Question: Given a generalized suffix tree of 2 strings : st1 and st2.
Need to find an algorithm that marks every node V in 1 (and/or 2) if there is a leaf in the sub-tree that goes out of V that represents suffix of st1 (and/ or st2 respectively).
my guess is that we need to use the fact that the last letter of every suffix of st1 is $ and the last letter of every suffix st2 could be #. but it seems to me inefficient to scan tree from bottom to top.
any ideas how to approach it?
for example: I have two strings: st1=abab , st2=aab. in the picture I have made the generalized suffix tree with the marks. so from node with the letter a I have a leaf from his sub tree that represents suffix of st1 so I marked it 1, and I have a leaf from his sub tree that represents suffix of st2 so I marked it 2 as well.

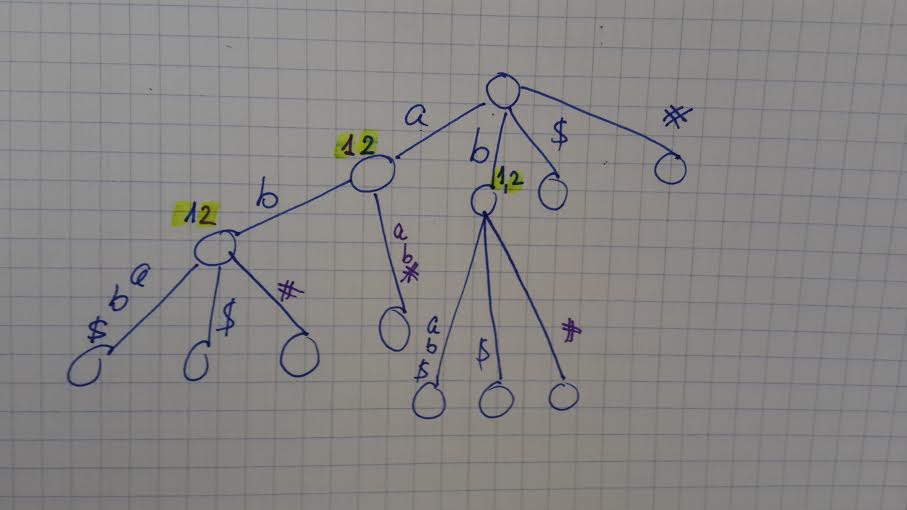
Answer: When you do DFS, you can mark parent node (after visiting children) with flag for '1' and/or '2', depending if you have end mark for st1/st2 or child is already marked as sufix for st1/st2.
This takes advantage of fact that if any of children contains sufix for st1, then parent also has to contain sufix of st1.